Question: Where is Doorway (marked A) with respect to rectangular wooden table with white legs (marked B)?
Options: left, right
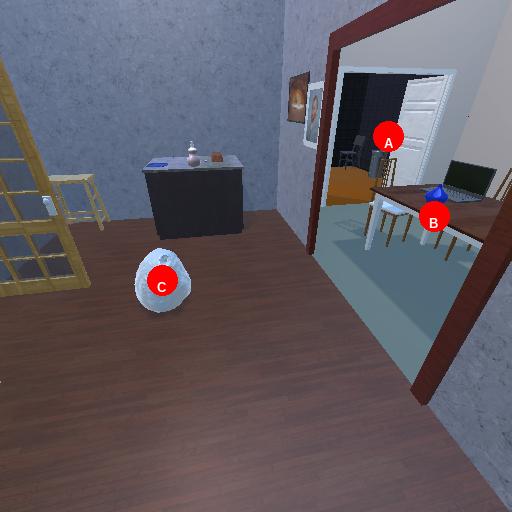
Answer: left